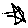
Label: star